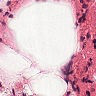
Metastatic tissue present: no